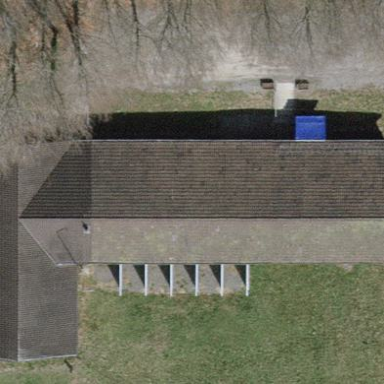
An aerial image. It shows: Gabled roof section of building.